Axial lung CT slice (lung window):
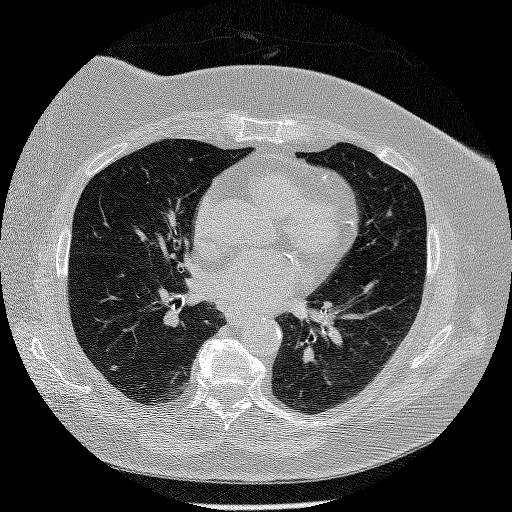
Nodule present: yes
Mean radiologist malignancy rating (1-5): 3